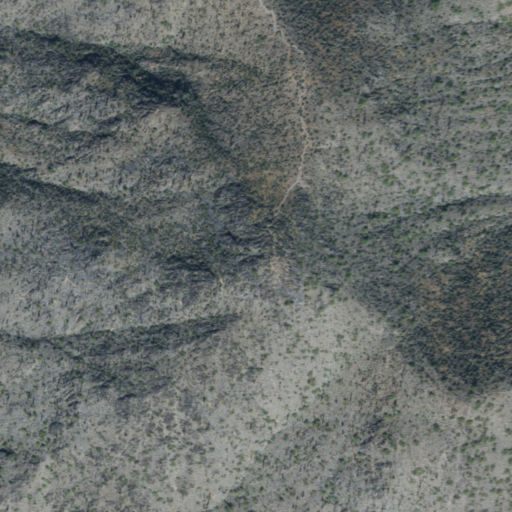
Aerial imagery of mountain in Arizona named Black Mountain containing only shrub